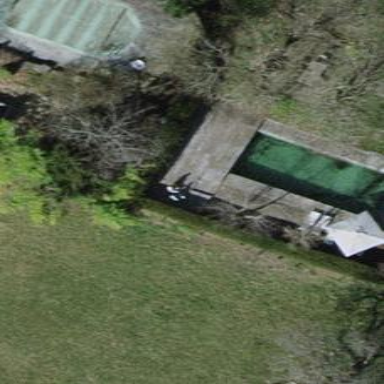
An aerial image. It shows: Swimming pool located in leisure land.